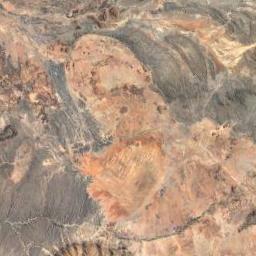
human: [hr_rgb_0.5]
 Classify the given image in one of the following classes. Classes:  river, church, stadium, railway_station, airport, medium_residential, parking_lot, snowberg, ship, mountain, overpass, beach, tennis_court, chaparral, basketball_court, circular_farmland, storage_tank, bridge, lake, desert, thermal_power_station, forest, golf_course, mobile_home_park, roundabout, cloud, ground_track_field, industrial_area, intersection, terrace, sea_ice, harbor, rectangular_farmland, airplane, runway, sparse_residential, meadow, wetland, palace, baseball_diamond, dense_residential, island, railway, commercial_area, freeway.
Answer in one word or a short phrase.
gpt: mountain